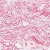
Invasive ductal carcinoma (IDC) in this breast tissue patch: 0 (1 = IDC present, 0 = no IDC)